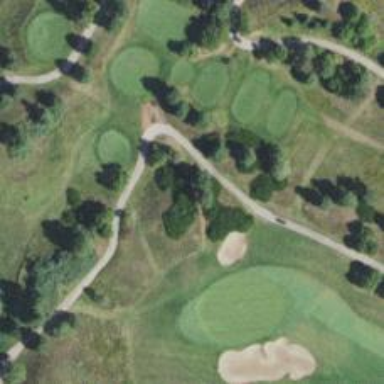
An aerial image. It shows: Footway that resembles golf path.